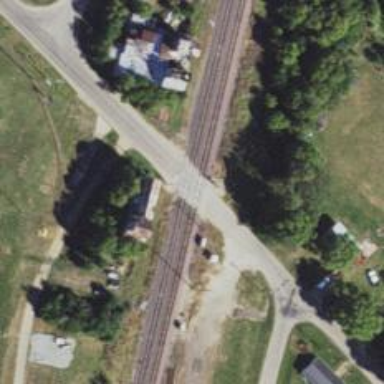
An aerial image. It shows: Railway level crossing.